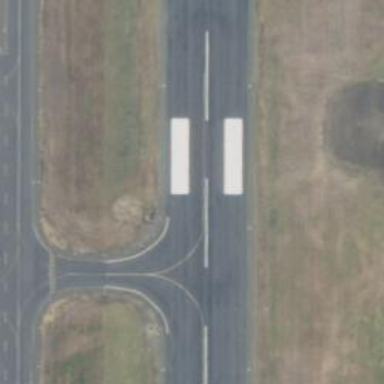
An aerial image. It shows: Runway at airport.